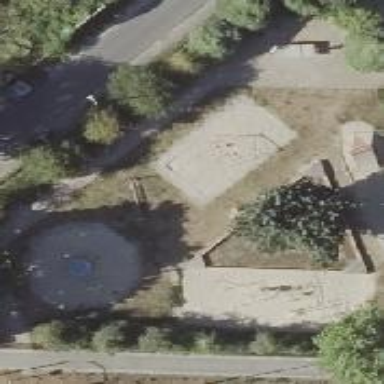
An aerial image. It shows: Playground area for leisure activities on the land.